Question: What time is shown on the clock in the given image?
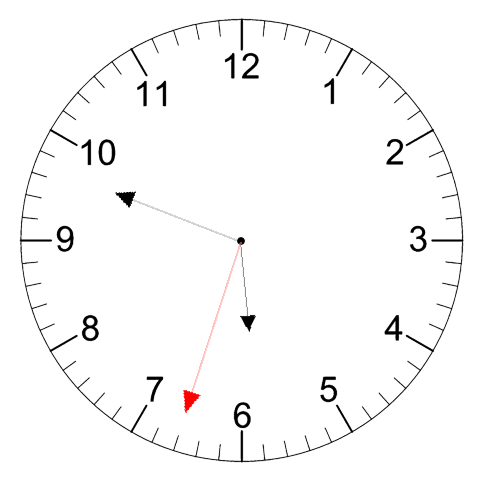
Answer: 05:48:33